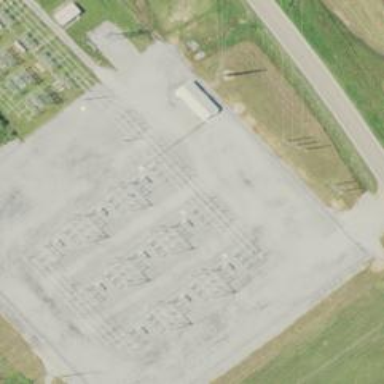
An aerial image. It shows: Switch for power supply.